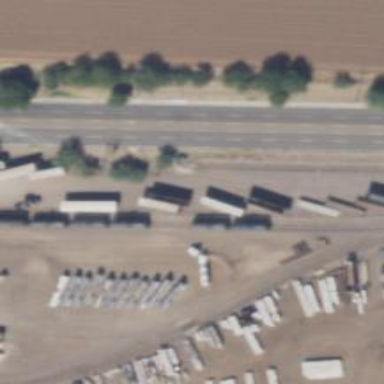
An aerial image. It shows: Rail spur service.